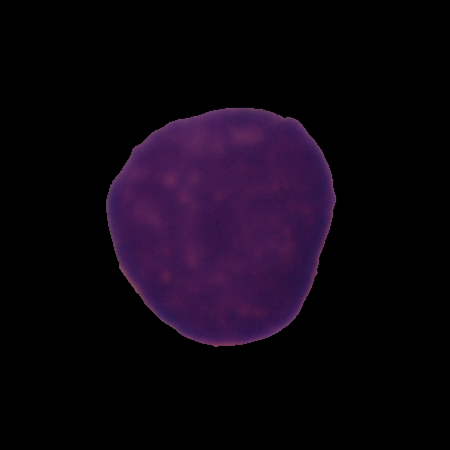
Label: healthy